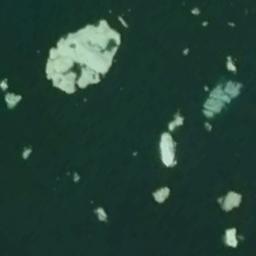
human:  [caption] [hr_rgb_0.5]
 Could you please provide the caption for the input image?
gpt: A large block of ice and sparse small pieces of ice float on the deep blue sea .

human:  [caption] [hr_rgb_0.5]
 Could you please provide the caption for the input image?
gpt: There are sea ice of different sizes .

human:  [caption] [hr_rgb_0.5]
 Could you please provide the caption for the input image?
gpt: A large piece of sea ice and some small pieces of ice sea float in the dark green sea .

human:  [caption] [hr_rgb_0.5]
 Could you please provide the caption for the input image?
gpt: There is a big ice and many small ice on the deep green sea .

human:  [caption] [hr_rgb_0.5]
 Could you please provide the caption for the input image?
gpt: There are some pieces of sea ice .